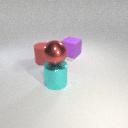
large cyan metal cylinder to the left of large purple rubber cube